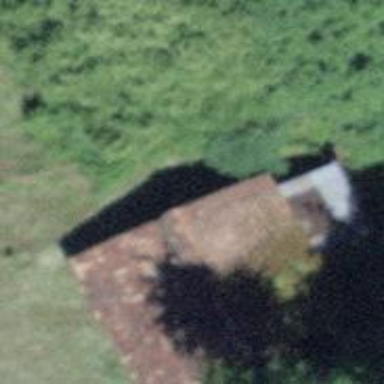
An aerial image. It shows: Rural barn.